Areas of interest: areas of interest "Home Furnishing and Building Materials Market"
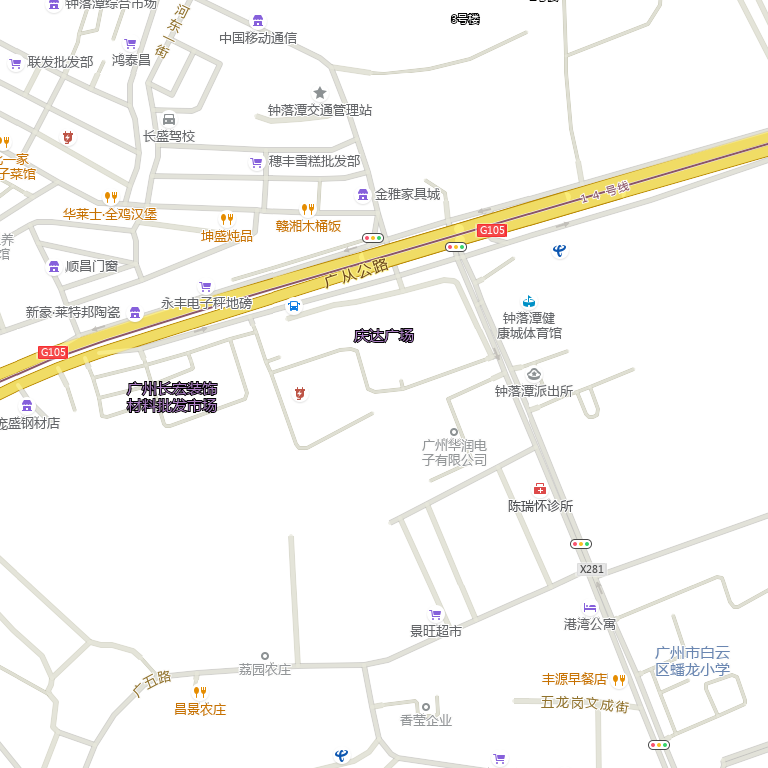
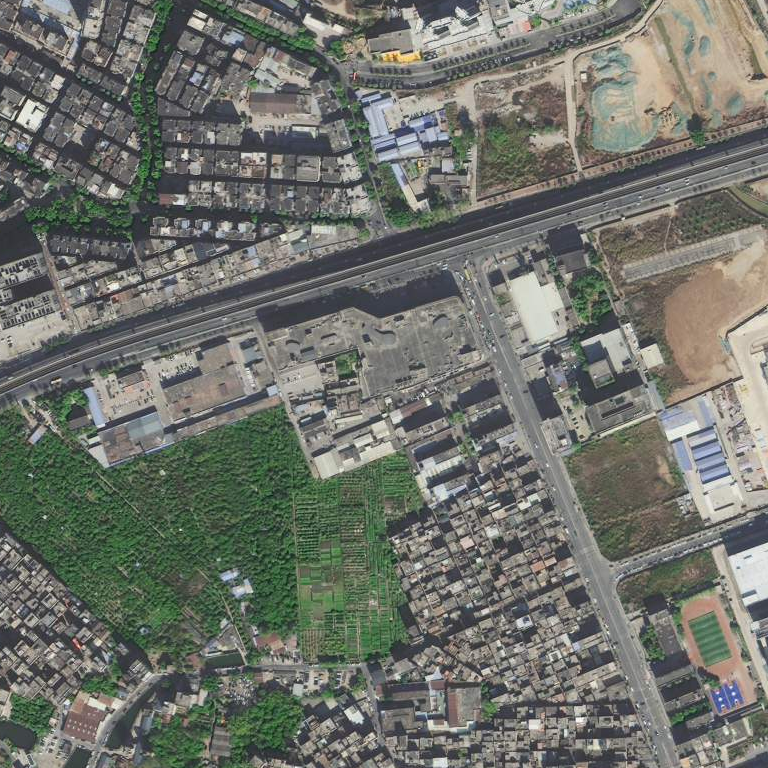